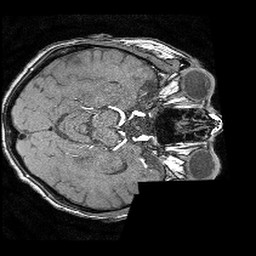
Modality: angio
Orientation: axial
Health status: ill
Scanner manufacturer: philips
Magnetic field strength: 3 T
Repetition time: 0.01817 s
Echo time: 0.003379 s